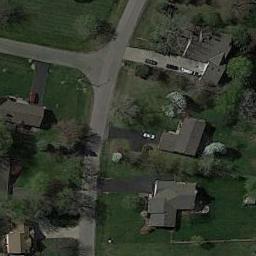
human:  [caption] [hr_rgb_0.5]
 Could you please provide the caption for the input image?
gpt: There are many buildings of different shapes and sizes in medium residential area .

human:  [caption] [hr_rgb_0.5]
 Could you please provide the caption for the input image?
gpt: The medium residential area has some houses and trees on the grass and some roads go through the medium residential area .

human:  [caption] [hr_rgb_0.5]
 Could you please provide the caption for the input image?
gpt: The houses in the mid-sized residential area are lined up neatly .

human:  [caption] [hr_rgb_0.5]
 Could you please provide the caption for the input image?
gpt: The medium residential is on the grass next to the road .

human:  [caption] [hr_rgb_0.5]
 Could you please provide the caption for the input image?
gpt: There are some black buildings on green lawns on the  medium residential area .